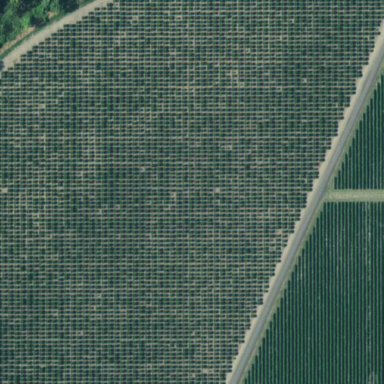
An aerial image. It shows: Orchard.